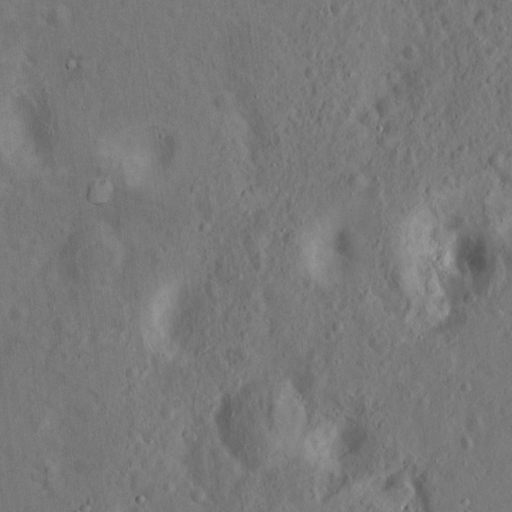
Classes present: Background, Cone